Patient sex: F
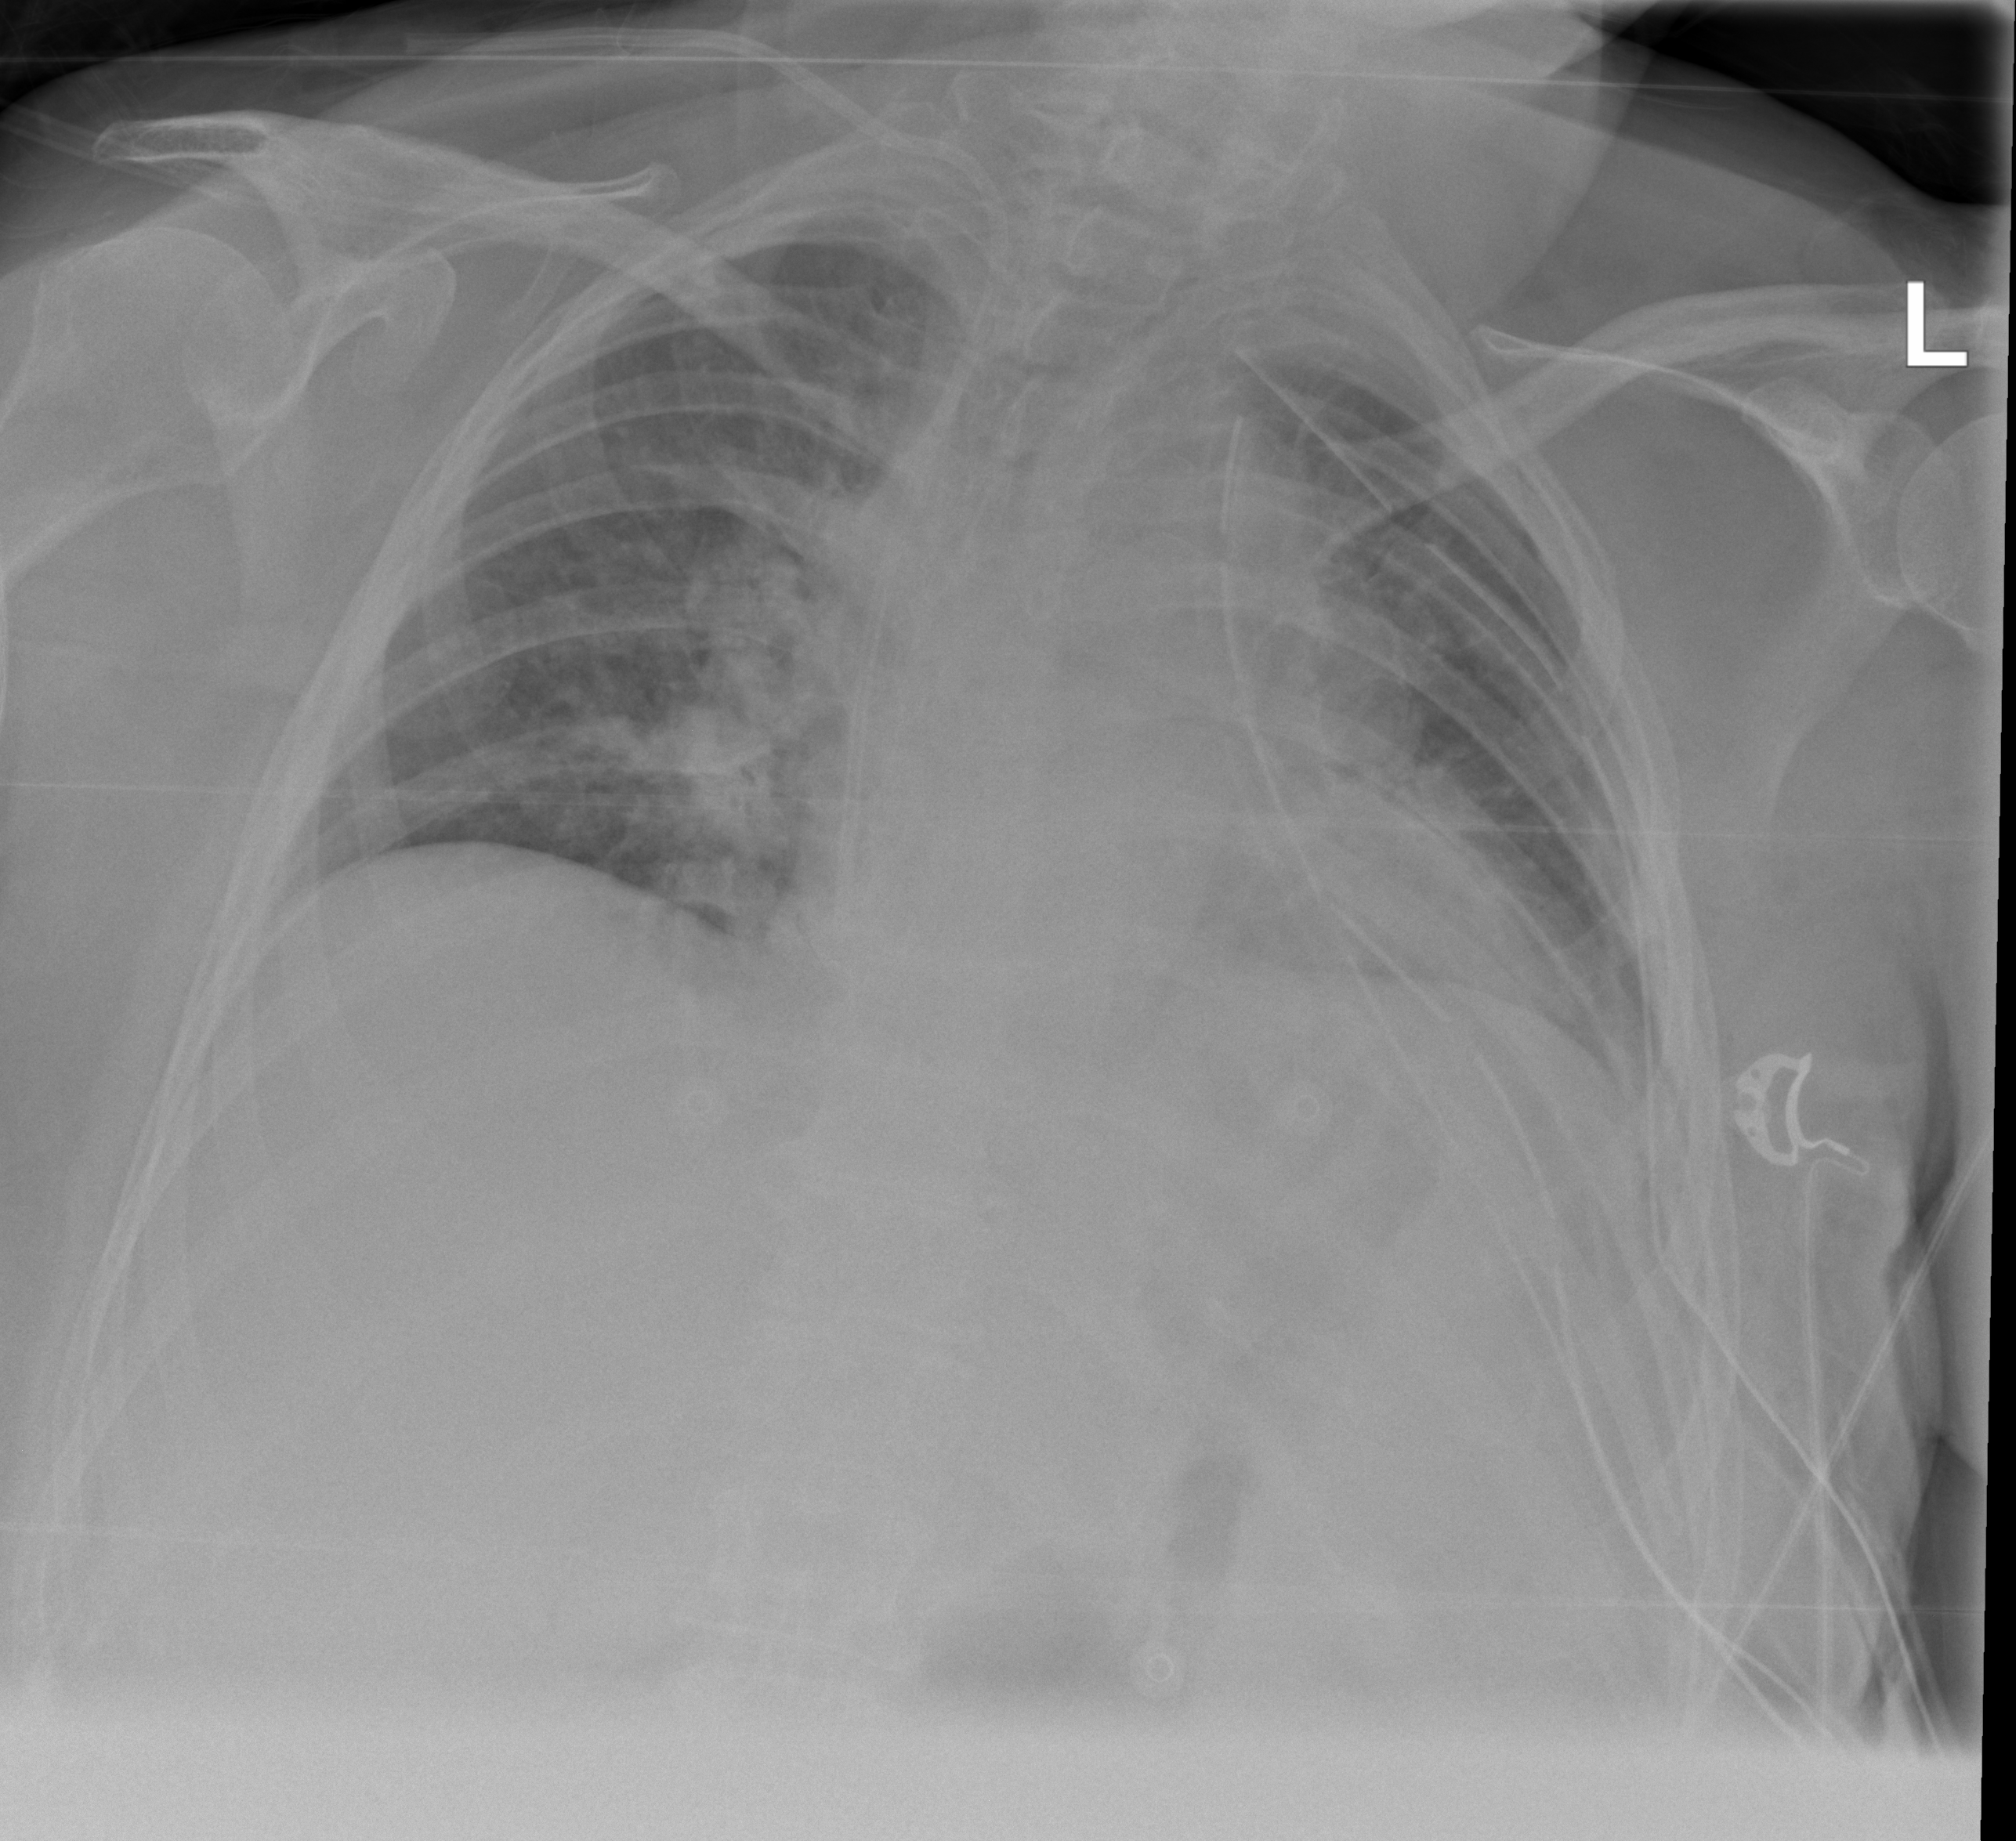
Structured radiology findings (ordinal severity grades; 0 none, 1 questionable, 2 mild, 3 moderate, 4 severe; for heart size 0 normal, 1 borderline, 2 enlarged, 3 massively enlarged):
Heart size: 0
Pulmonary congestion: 0
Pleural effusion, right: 0
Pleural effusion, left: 1
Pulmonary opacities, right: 0
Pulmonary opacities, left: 2
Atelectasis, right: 2
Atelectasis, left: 0